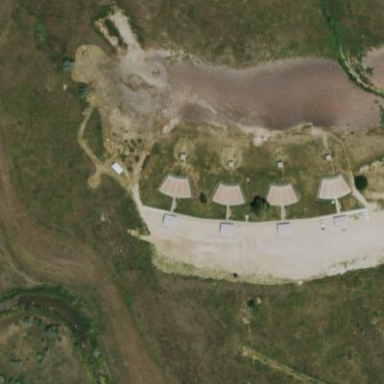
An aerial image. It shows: Shooting range located on pitch used for leisure land activities.